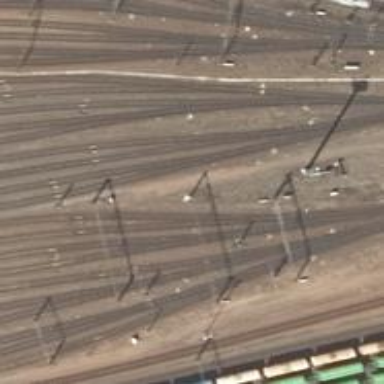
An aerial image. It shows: Rail yard with electrified contact lines for railway operations.